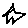
Label: star